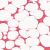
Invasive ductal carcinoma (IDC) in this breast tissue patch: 0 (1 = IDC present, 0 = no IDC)